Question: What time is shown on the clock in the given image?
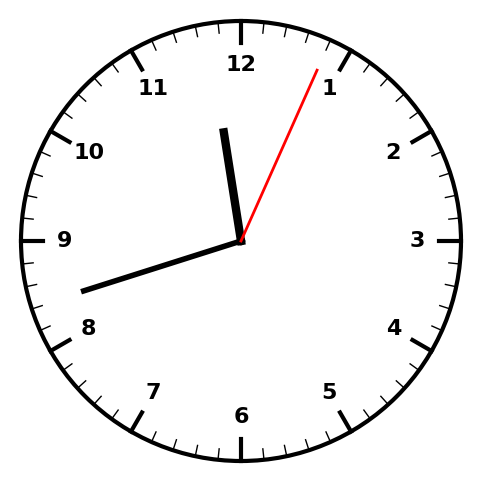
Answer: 11:42:04